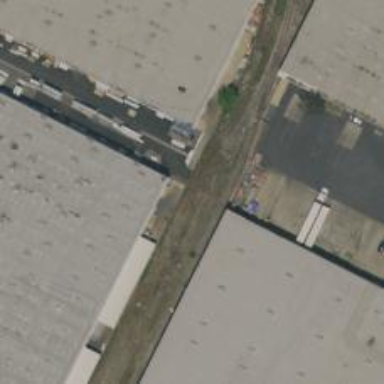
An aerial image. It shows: Disused railway spur service.